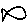
Label: fish